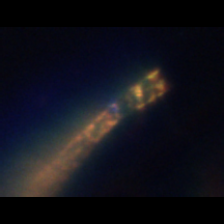
Taxon: Guinardia
Group: Diatoms